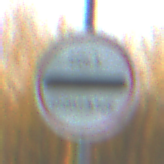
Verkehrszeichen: Zollstelle
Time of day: SunriseSunset
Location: Outdoor (Nature)
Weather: Clear
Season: Winter
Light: Natural